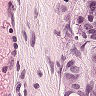
Metastatic tissue present: no